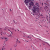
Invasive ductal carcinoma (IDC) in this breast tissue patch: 0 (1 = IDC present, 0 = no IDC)